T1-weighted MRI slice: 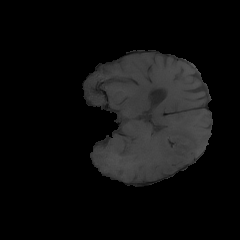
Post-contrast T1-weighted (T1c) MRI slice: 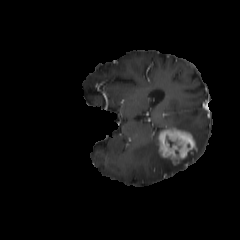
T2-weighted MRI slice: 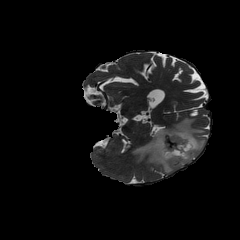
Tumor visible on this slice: yes